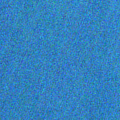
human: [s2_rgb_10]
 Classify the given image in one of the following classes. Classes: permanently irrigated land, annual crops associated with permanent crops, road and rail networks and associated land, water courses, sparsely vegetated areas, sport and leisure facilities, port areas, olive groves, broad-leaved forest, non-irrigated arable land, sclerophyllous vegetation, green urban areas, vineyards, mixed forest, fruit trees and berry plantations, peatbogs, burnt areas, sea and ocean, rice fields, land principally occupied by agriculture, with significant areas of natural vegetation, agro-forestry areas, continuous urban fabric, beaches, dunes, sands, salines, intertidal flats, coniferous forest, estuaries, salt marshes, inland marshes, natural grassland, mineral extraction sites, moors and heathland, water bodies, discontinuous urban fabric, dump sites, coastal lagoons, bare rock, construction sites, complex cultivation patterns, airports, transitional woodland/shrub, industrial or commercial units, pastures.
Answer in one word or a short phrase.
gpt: sea and ocean